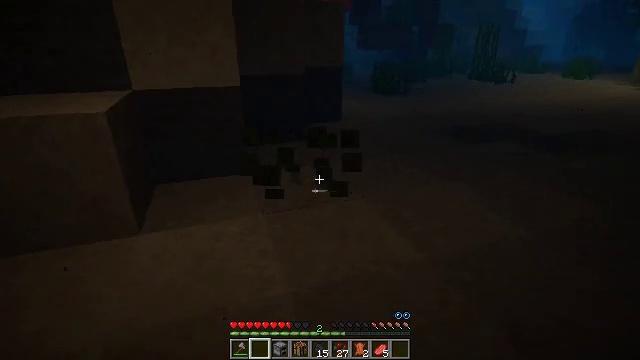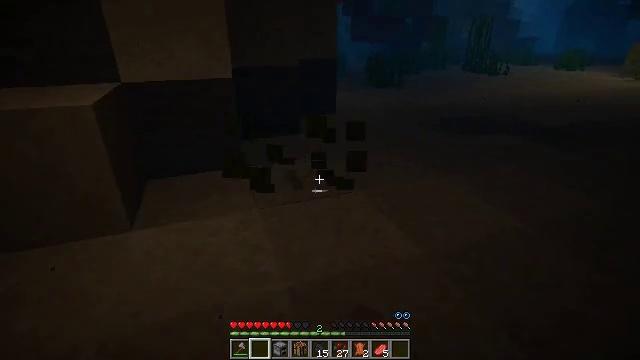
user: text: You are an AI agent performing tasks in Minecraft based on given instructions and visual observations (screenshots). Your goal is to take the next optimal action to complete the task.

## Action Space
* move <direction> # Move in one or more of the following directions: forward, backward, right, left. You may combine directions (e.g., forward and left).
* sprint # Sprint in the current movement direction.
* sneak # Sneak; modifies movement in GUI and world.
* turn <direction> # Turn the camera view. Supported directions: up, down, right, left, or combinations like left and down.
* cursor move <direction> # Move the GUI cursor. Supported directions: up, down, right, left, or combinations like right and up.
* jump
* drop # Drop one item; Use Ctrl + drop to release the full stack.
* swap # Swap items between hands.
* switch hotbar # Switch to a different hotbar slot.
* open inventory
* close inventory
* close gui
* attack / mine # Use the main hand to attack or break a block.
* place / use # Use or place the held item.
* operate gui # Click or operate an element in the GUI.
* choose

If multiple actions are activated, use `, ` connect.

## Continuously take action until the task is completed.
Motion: motion action
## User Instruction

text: Harvest sea pickles while diving.
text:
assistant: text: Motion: turn right and down, attack / mine
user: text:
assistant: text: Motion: attack / mine